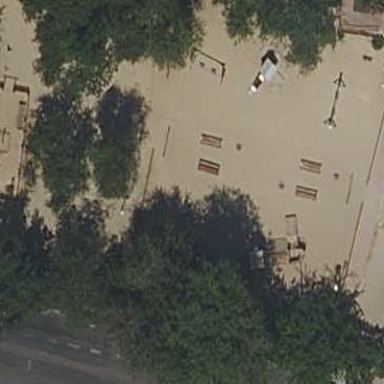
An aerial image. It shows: Playground area for leisure land.